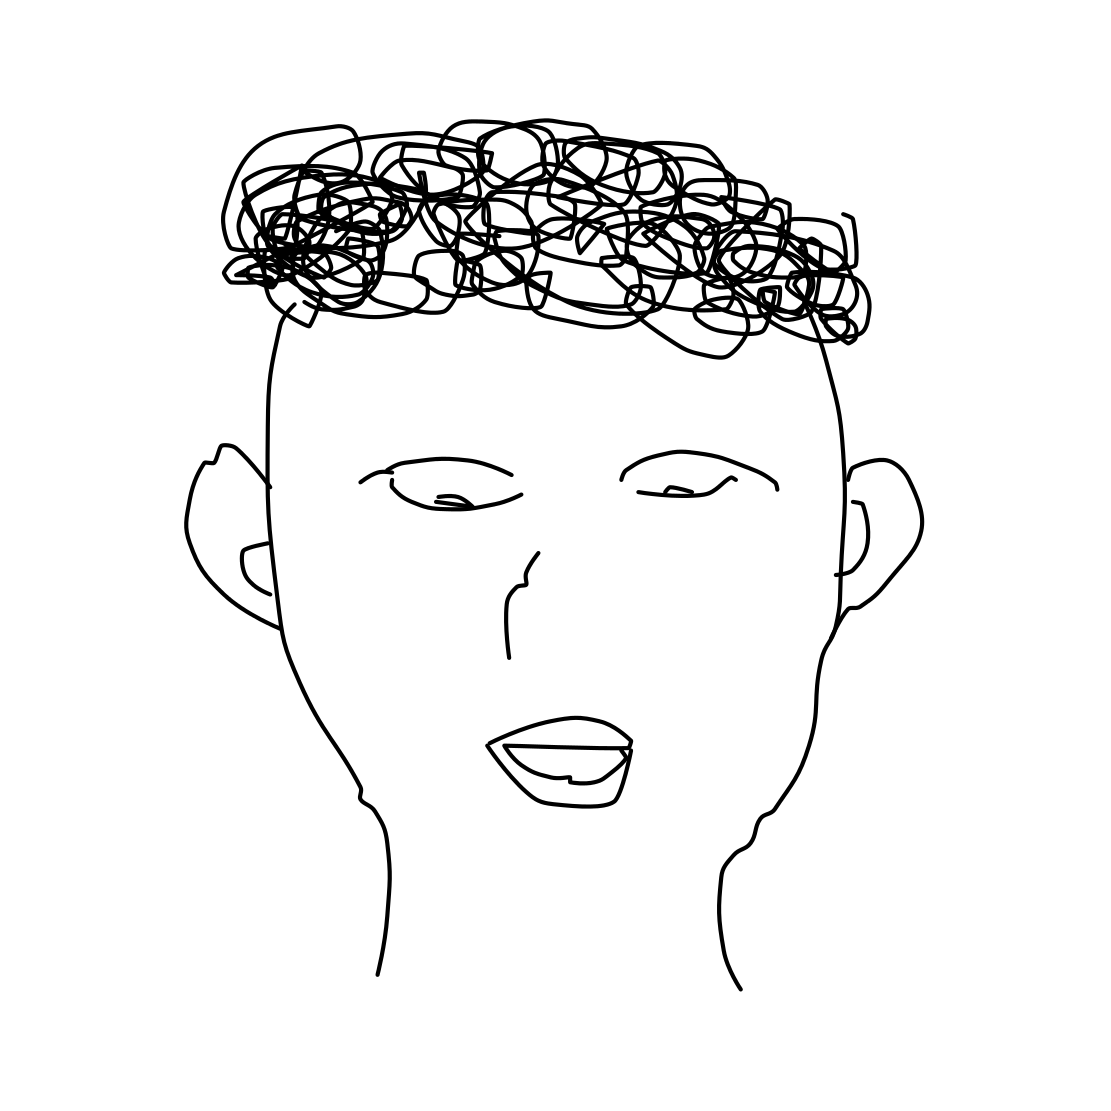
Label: head